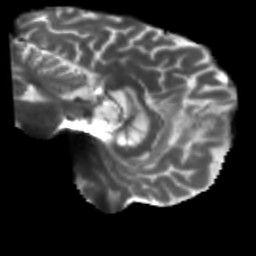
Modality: T2w
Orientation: sagittal
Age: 66
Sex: male
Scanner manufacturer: siemens
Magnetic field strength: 3 T
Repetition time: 5.25 s
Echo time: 0.08 s